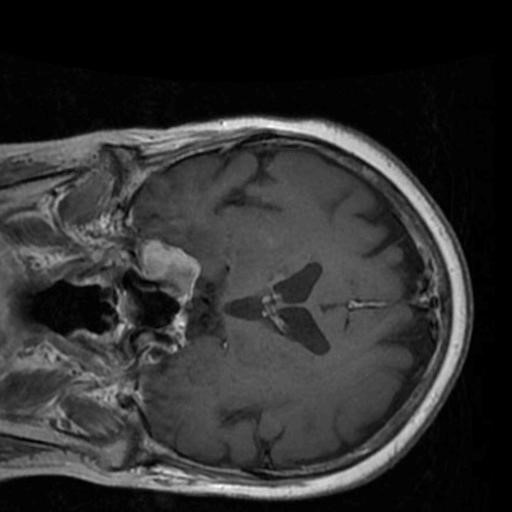
Label: brain_menin